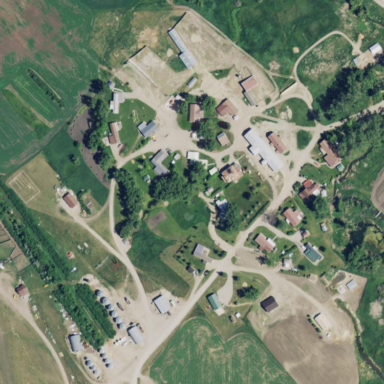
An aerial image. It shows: Rural residential area.